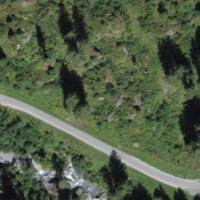
EUNIS habitat code: 43
Species observed at this site:
Pteridium aquilinum
Garrulus glandarius